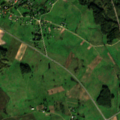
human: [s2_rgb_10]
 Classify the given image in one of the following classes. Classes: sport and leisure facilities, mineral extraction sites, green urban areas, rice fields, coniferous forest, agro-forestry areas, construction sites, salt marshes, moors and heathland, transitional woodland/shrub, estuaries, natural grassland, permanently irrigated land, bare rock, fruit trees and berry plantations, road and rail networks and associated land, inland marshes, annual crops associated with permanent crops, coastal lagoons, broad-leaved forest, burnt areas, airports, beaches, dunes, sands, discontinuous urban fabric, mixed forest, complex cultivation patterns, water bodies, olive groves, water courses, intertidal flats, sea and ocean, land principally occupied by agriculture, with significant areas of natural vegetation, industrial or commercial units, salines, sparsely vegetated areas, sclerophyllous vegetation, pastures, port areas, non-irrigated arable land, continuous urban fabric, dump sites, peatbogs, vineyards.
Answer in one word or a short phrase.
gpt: discontinuous urban fabric, non-irrigated arable land, complex cultivation patterns, mixed forest